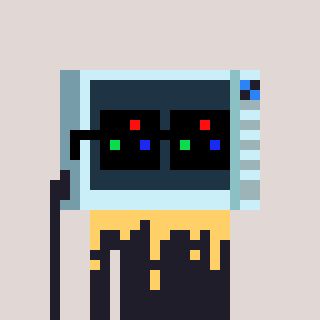
a pixel art character with square black sunglasses, a microwave-shaped head and a grayscale-colored body on a warm background